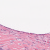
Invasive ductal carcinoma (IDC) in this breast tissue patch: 1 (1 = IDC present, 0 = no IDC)